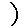
Label: moon